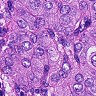
Metastatic tissue present: yes